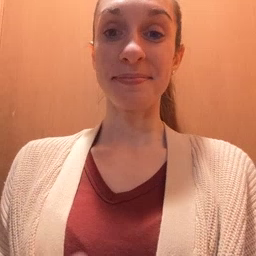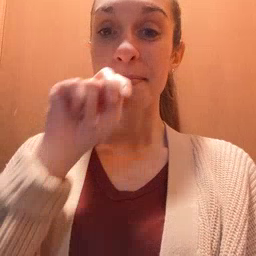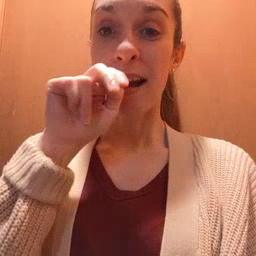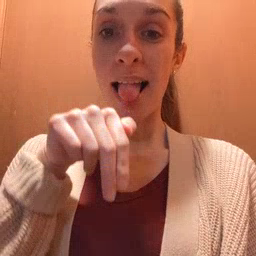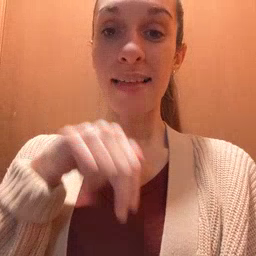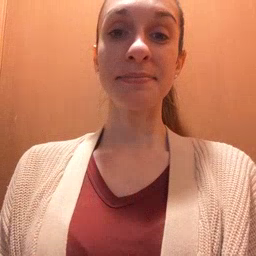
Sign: tongue